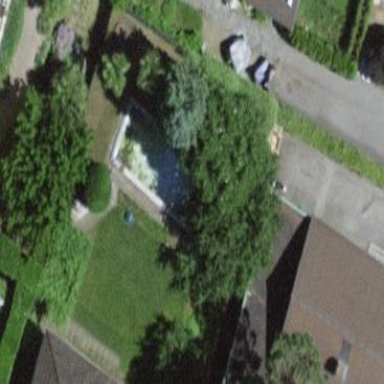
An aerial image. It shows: Swimming pool located in leisure land.